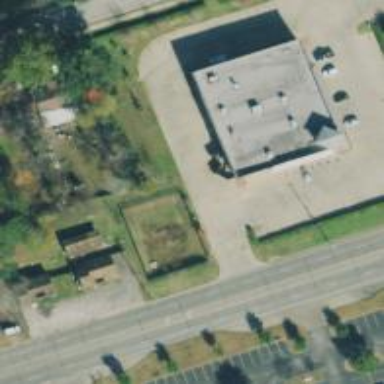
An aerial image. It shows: Pharmacy building providing healthcare services.